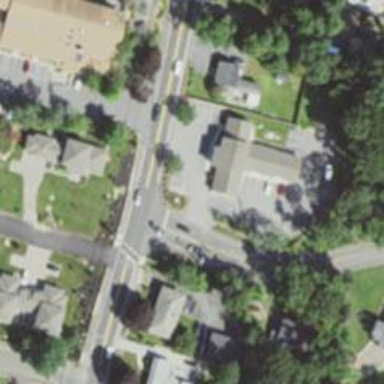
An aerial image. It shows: Stop road.